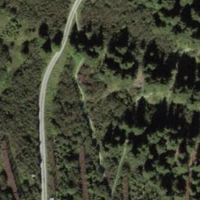
EUNIS habitat code: 23
Species observed at this site:
Arnica montana
Chamaenerion angustifolium
Campanula barbata
Parnassia palustris